Question: Is there a way I can style the WordPress failure notice page? Take a look at the screenshot below which shows an example of the page. This page is generated at various times and for various reasons. To generate the page, open 2 tabs in your browser and login to the same WordPress site on each tab.
1: log out of the site via the first tab you have open.
2: log out via the second tab.
You'll see the failure page.

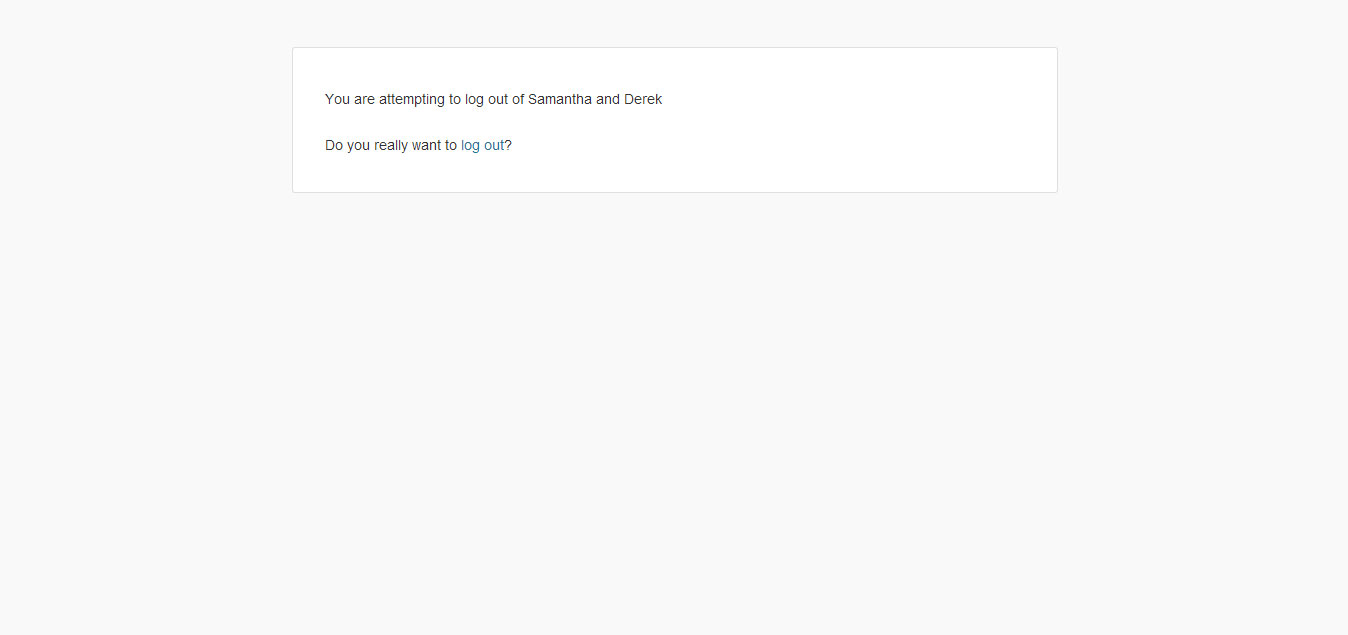
Answer: The approach I took was to set up a custom die handler which gives you the option to style all 'die' messages.
'''
// custom die handler
function get_custom_die_handler() {
return 'custom_die_handler';
}
// hook the function
add_filter('wp_die_handler', 'get_custom_die_handler' );
// build a custom die handler
function custom_die_handler( $message, $title = '', $args = array() ) {
// whatever you want the die handler to do
}
'''